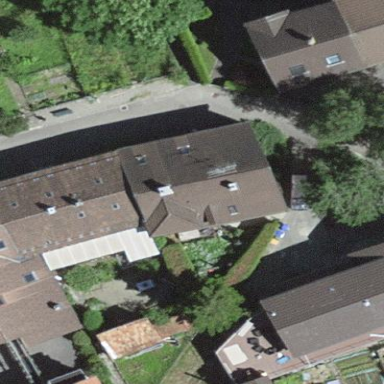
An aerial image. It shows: Residential building.